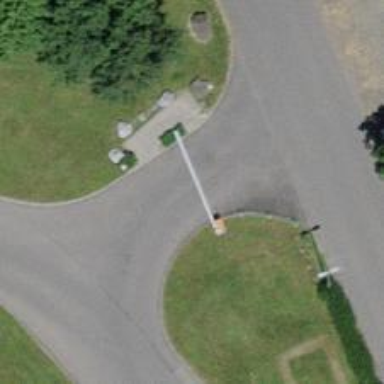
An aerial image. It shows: Lift gate barrier.